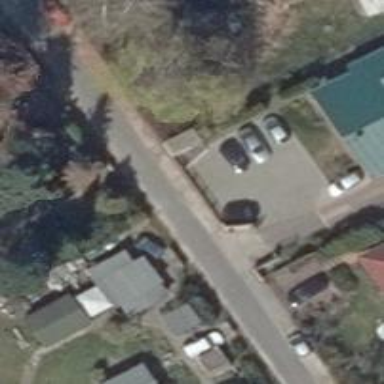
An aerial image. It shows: Footway with concrete surface.